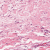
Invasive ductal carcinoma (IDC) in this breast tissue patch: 0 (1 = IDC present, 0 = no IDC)